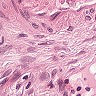
Metastatic tissue present: no